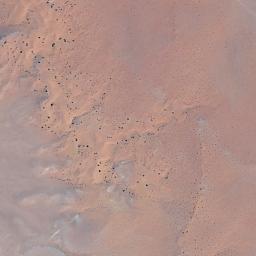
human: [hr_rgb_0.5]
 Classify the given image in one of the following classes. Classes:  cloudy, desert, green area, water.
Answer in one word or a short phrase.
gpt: desert